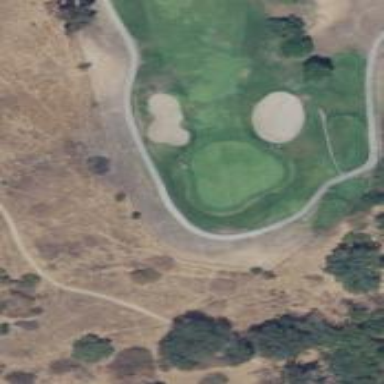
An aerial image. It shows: Service road designated as golf cart path.